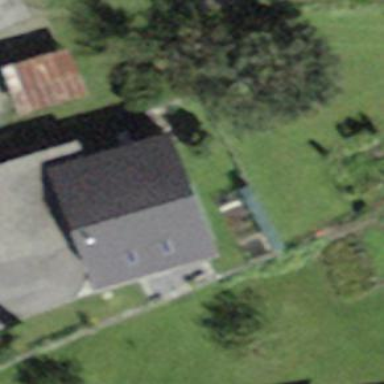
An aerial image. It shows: Detached building.